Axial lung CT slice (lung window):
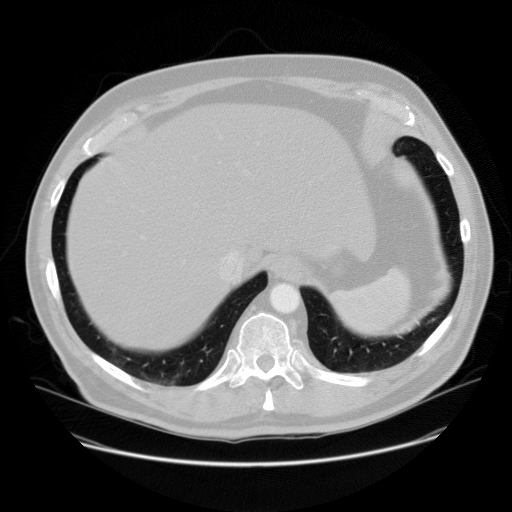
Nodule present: no